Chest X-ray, PA view. Patient: 49 years old, sex M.
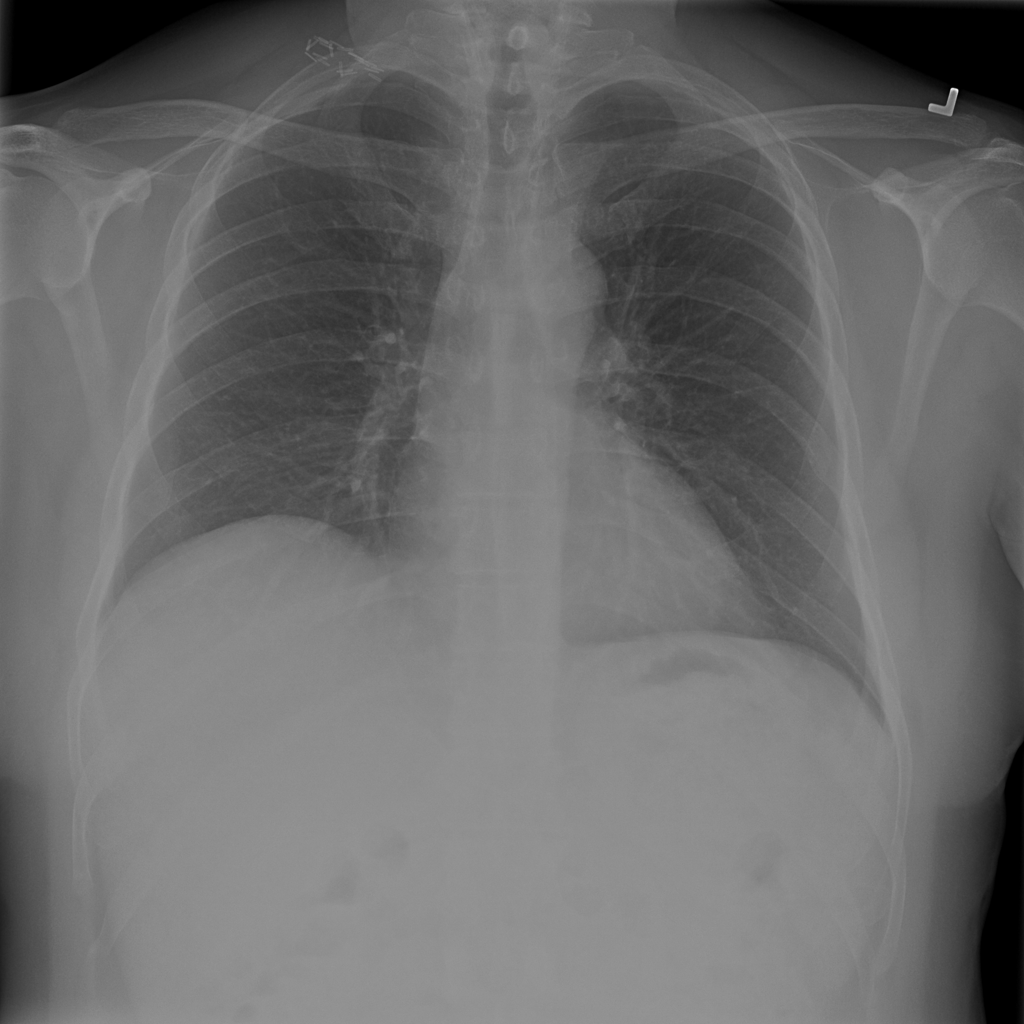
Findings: No Finding